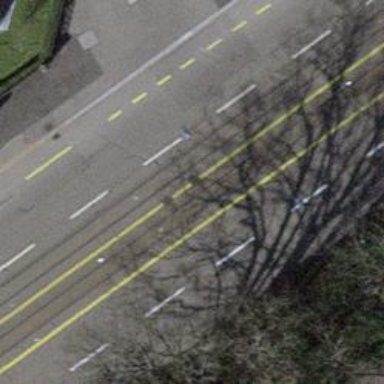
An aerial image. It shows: Secondary road with asphalt surface and separate sidewalk. The road has embedded tram rails.